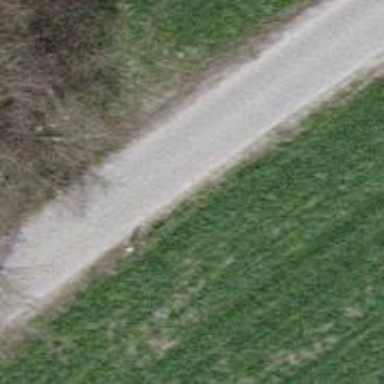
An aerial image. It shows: Unclassified road.